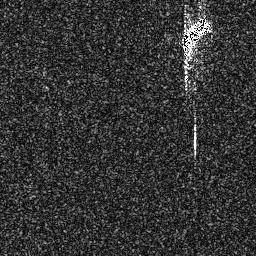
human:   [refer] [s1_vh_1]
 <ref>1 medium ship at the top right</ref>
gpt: <box>[[69, 6, 82, 20, 0]]</box>